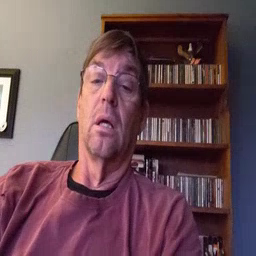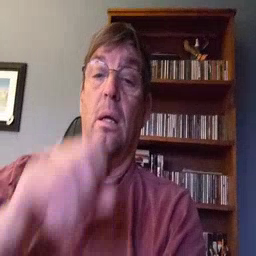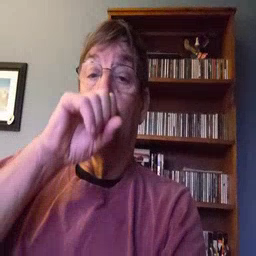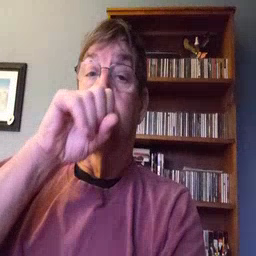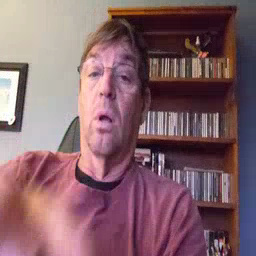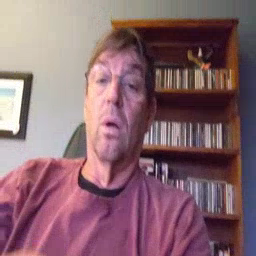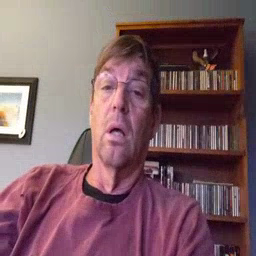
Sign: blow